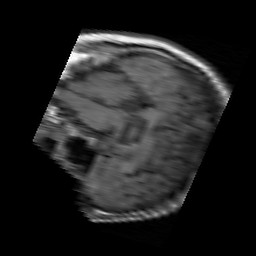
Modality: T1w
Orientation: sagittal
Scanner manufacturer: siemens
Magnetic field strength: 1.5 T
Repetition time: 0.537 s
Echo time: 0.012 s